Field crop: maize
Growth stage: 2
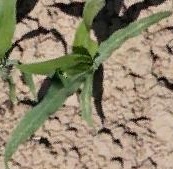
Species: maize